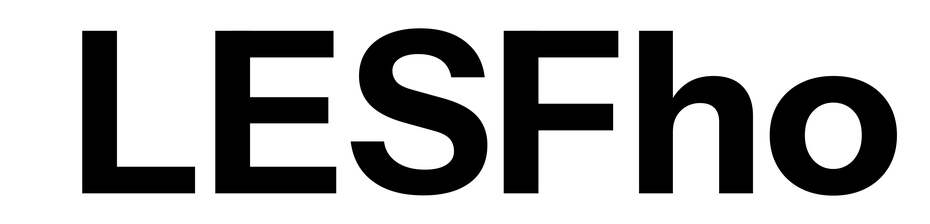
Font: InstrumentSans_Bold